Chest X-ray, PA view. Patient: 57 years old, sex M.
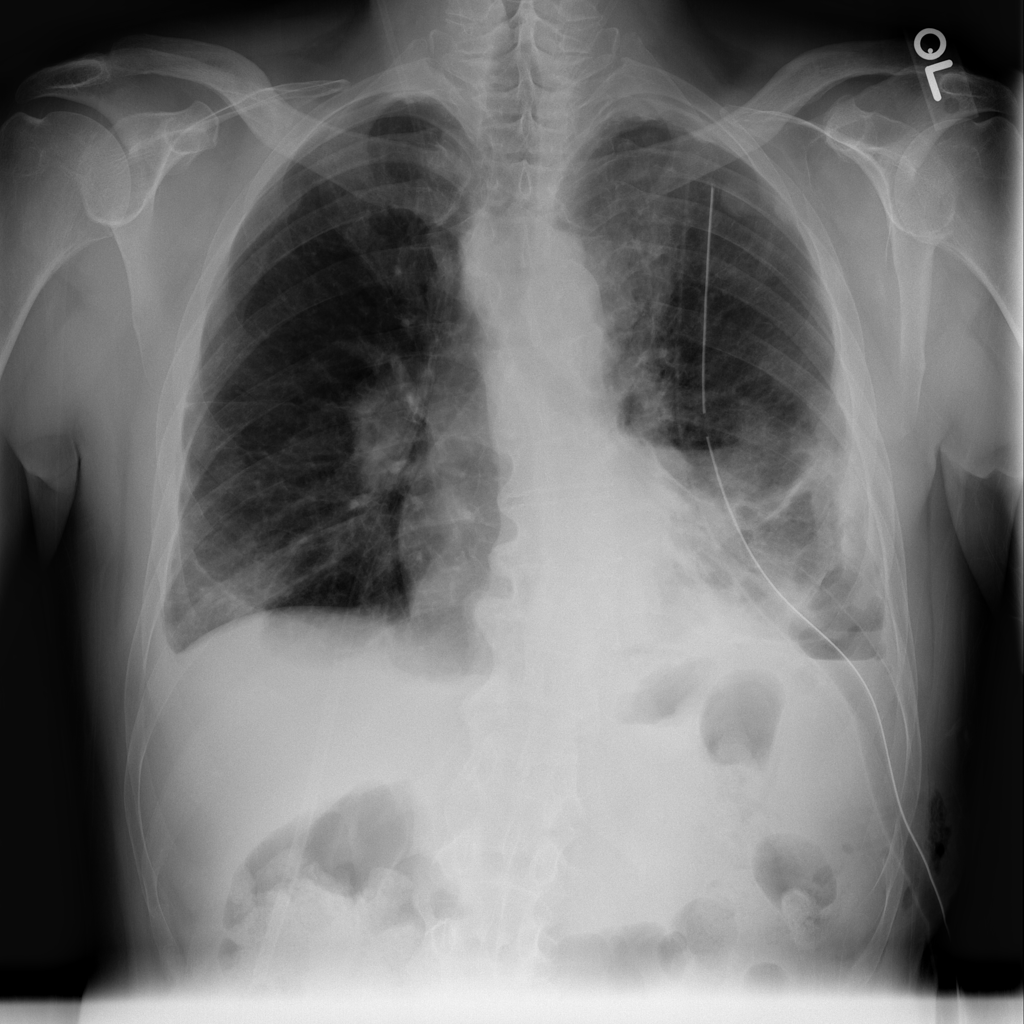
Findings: Consolidation, Effusion, Infiltration, Nodule